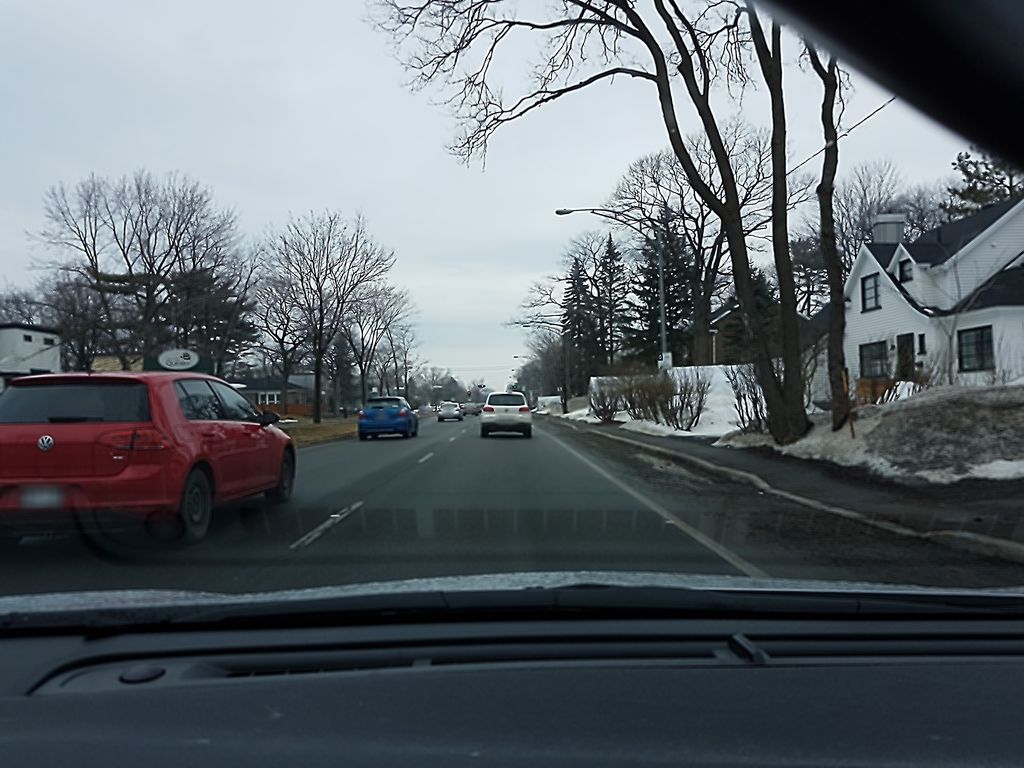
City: quebec_city